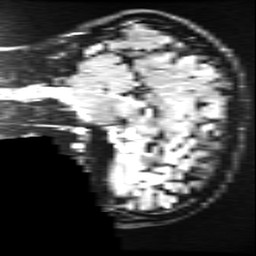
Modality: FLAIR
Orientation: sagittal
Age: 34
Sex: female
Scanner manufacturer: ge
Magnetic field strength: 3 T
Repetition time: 11 s
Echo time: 0.1497 s